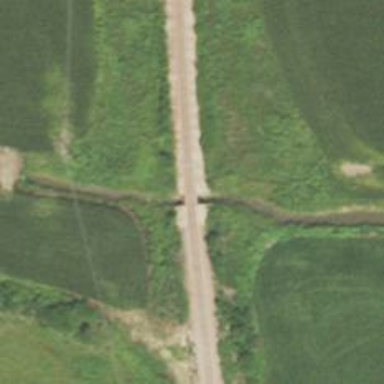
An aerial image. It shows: Bridge over railway line.